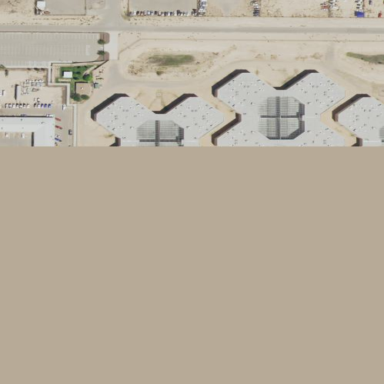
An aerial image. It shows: Prison.